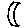
Label: moon